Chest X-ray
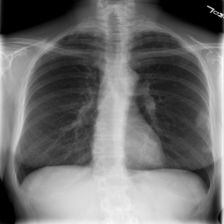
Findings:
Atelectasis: negative
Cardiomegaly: negative
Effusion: negative
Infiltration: negative
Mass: negative
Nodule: positive
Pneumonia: negative
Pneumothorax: negative
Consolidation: negative
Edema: negative
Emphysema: negative
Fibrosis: negative
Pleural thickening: negative
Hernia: negative